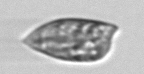
Label: Prorocentrum_dentatum